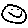
Label: smiley face